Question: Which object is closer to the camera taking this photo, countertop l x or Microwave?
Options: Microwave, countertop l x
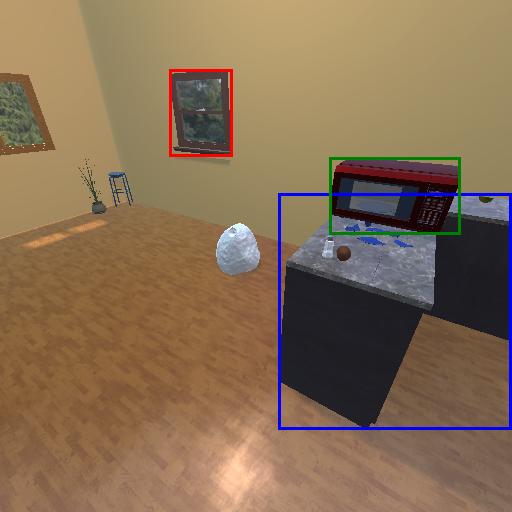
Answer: Microwave